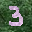
Label: 3